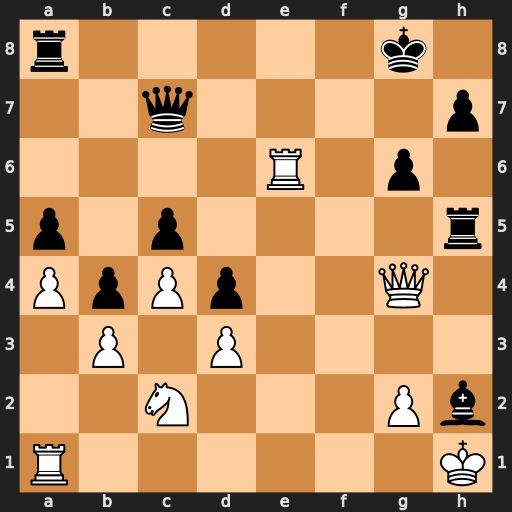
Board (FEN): r5k1/2q4p/4R1p1/p1p4r/PpPp2Q1/1P1P4/2N3Pb/R6K
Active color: w
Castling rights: -
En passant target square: -
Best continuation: Rxg6+ hxg6 Qxg6+ Qg7 Qxh5